九年级 · 解析几何
如图, 在圆内接正六边形 $A B C D E F$ 中, $B D 、 E C$ 交于点 $G$, 已知半径为 3 , 则 $B G$的长为 $\qquad$ .

    图1

    图2

    （第 18 题）


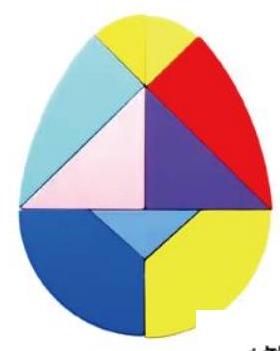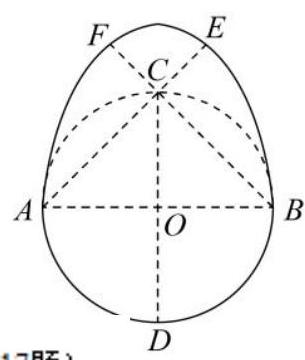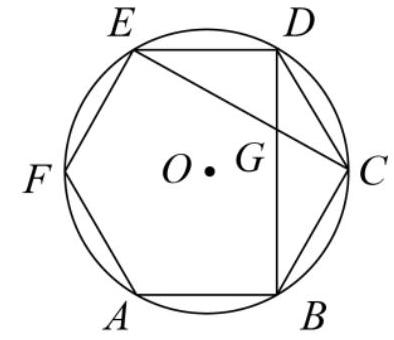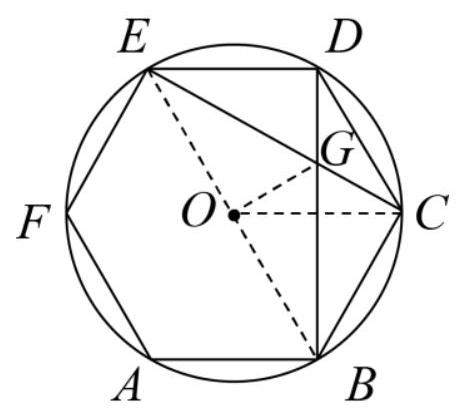
答案:  $2 \sqrt{3}$

解析: 连接 $B O 、 G O$, 则三角形 $E O G$ 为直角三角形, 利用勾股定理即可求解.

【详解】解: 连接 $B E 、 G O 、 O C$,

$\because$ 六边形 $A B C D E F$ 是正六边形,

$\therefore B E$ 经过 $O$ 点, 且 $O$ 是 $B E$ 的中点,

$E D=B C, \angle E D C=\frac{(6-2) \times 180^{\circ}}{6}=120^{\circ}, \angle B O C=\frac{360^{\circ}}{6}=60^{\circ}$,

$\therefore \angle E B D=\angle C E B$,

$\therefore E G=B G$

$\therefore G O \perp B E$,

$\therefore \angle E O G=\angle B O G=90^{\circ}$,

$\because \angle B O C=60^{\circ}$,

$\therefore \angle B E C=\frac{1}{2} \times 60^{\circ}=30^{\circ}$,

$\because D E=C D=B C$,

$\therefore \angle D E C=\angle C E B=\angle E B D=\angle B D C=30^{\circ}$,

$\therefore \angle E D G=120^{\circ}-30^{\circ}=90^{\circ}$,

设 $E G=B G=x$, 则 $O G=\frac{1}{2} E G=\frac{1}{2} x$,

$\therefore\left(\frac{1}{2} x\right)^{2}+3^{2}=x^{2}$

解得: $x=2 \sqrt{3}$ 或 $x=-2 \sqrt{3}$ (舍去).

故答案为: $2 \sqrt{3}$.

【点睛】本题考查了圆内接正六边形的性质, 圆周角定理, 勾股定理的应用, 解题的关键是掌握各知识点, 并能结合图形熟练运用各知识点.